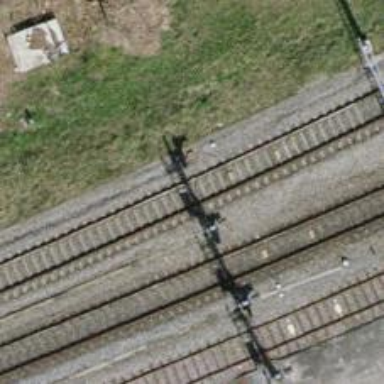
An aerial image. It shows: Railway signal.